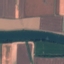
Land use / land cover: River